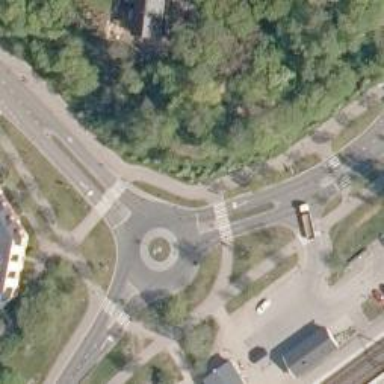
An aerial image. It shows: Tertiary road with asphalt surface leading to roundabout.